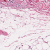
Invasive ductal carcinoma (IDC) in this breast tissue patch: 0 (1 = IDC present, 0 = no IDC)